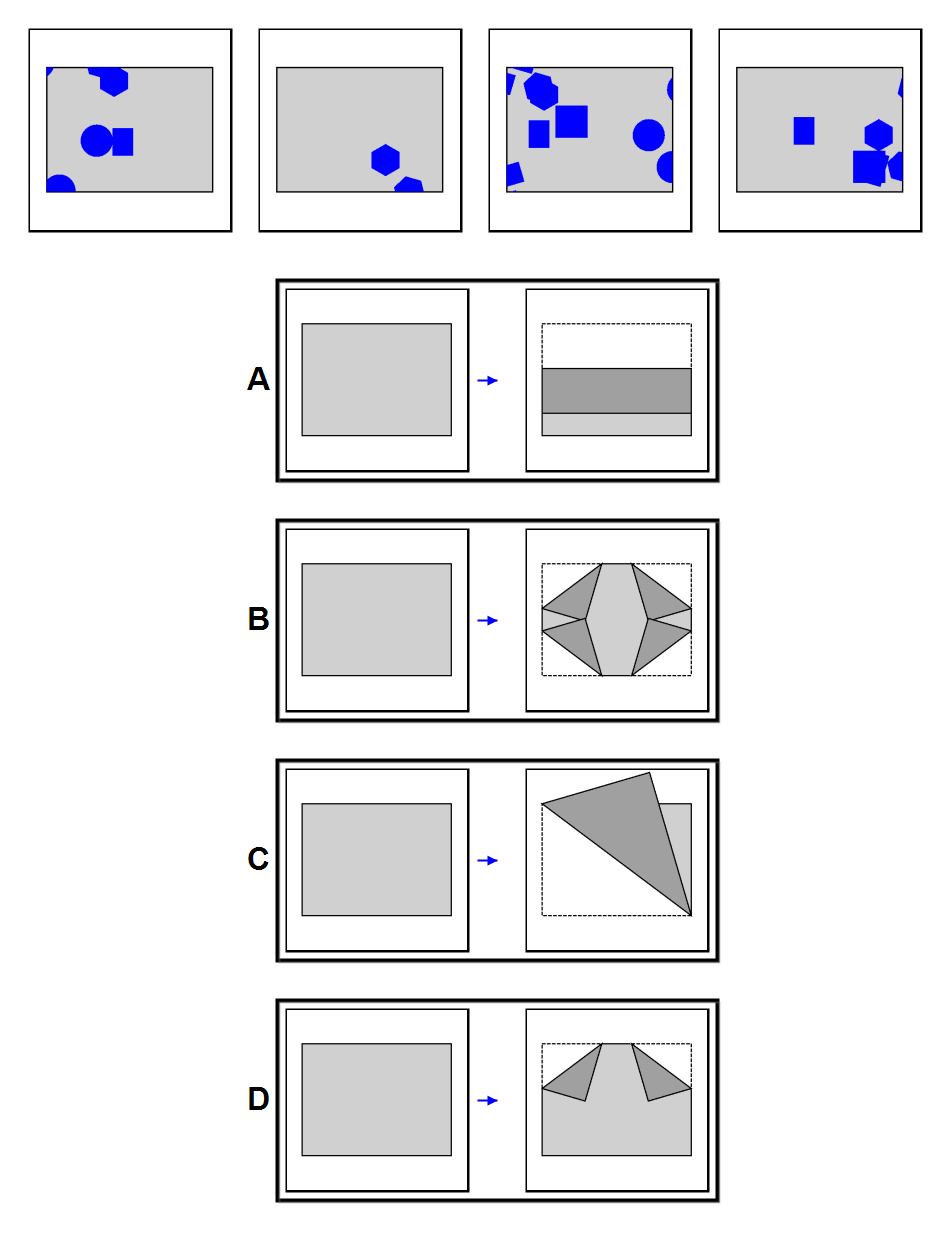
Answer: B